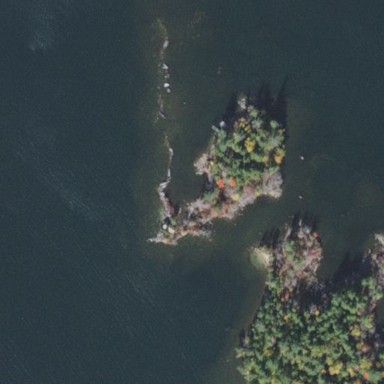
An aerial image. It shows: Islet.